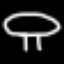
Label: mushroom